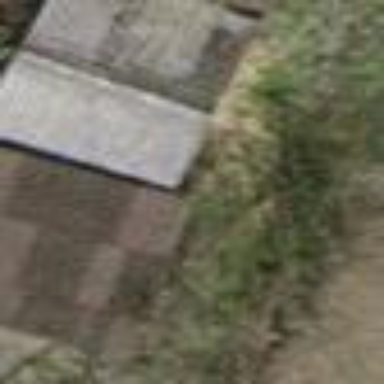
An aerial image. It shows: Allotment house.